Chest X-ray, PA view. Patient: 50 years old, sex M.
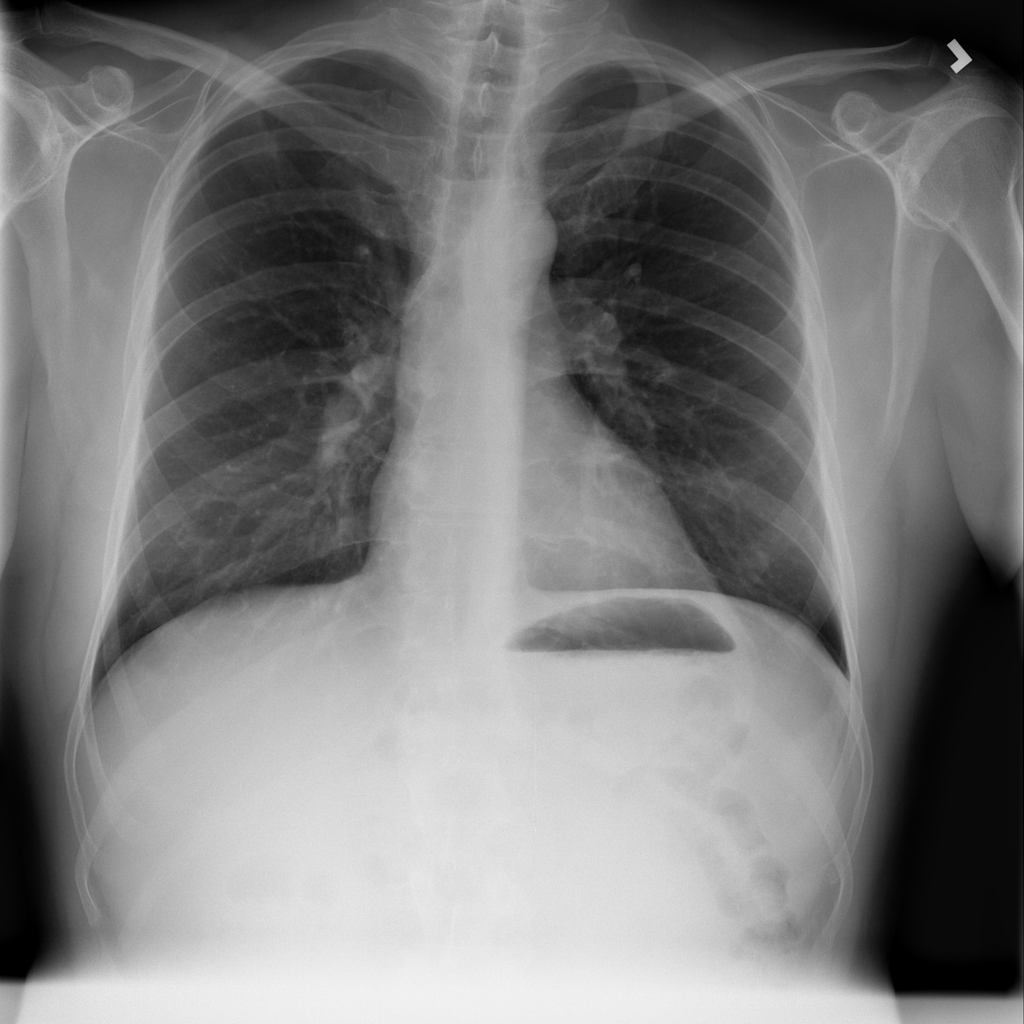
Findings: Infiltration